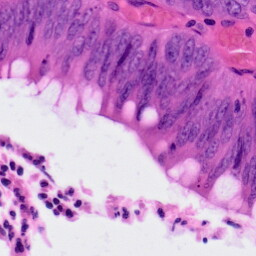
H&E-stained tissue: Colon